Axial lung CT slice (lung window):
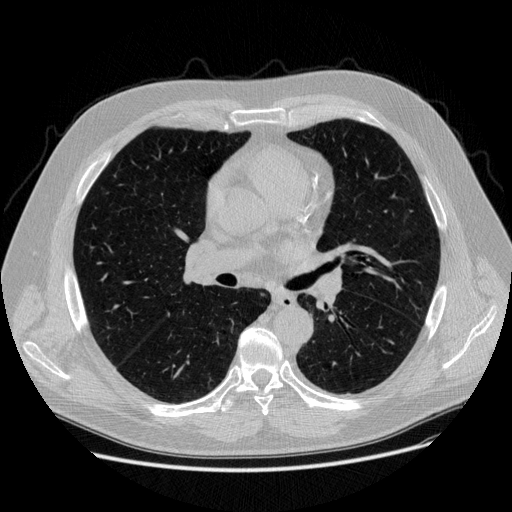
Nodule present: no